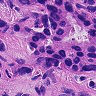
Metastatic tissue present: yes